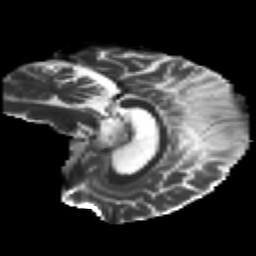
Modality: T2w
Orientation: sagittal
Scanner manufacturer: ge
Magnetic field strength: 3 T
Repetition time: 8.8 s
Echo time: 0.085 s